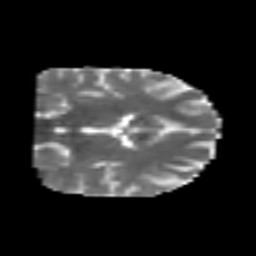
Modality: MD
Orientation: coronal
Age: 25
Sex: male
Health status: healthy